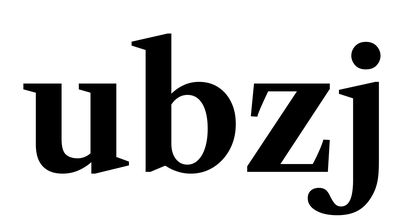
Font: LibreCaslonText_Bold